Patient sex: F
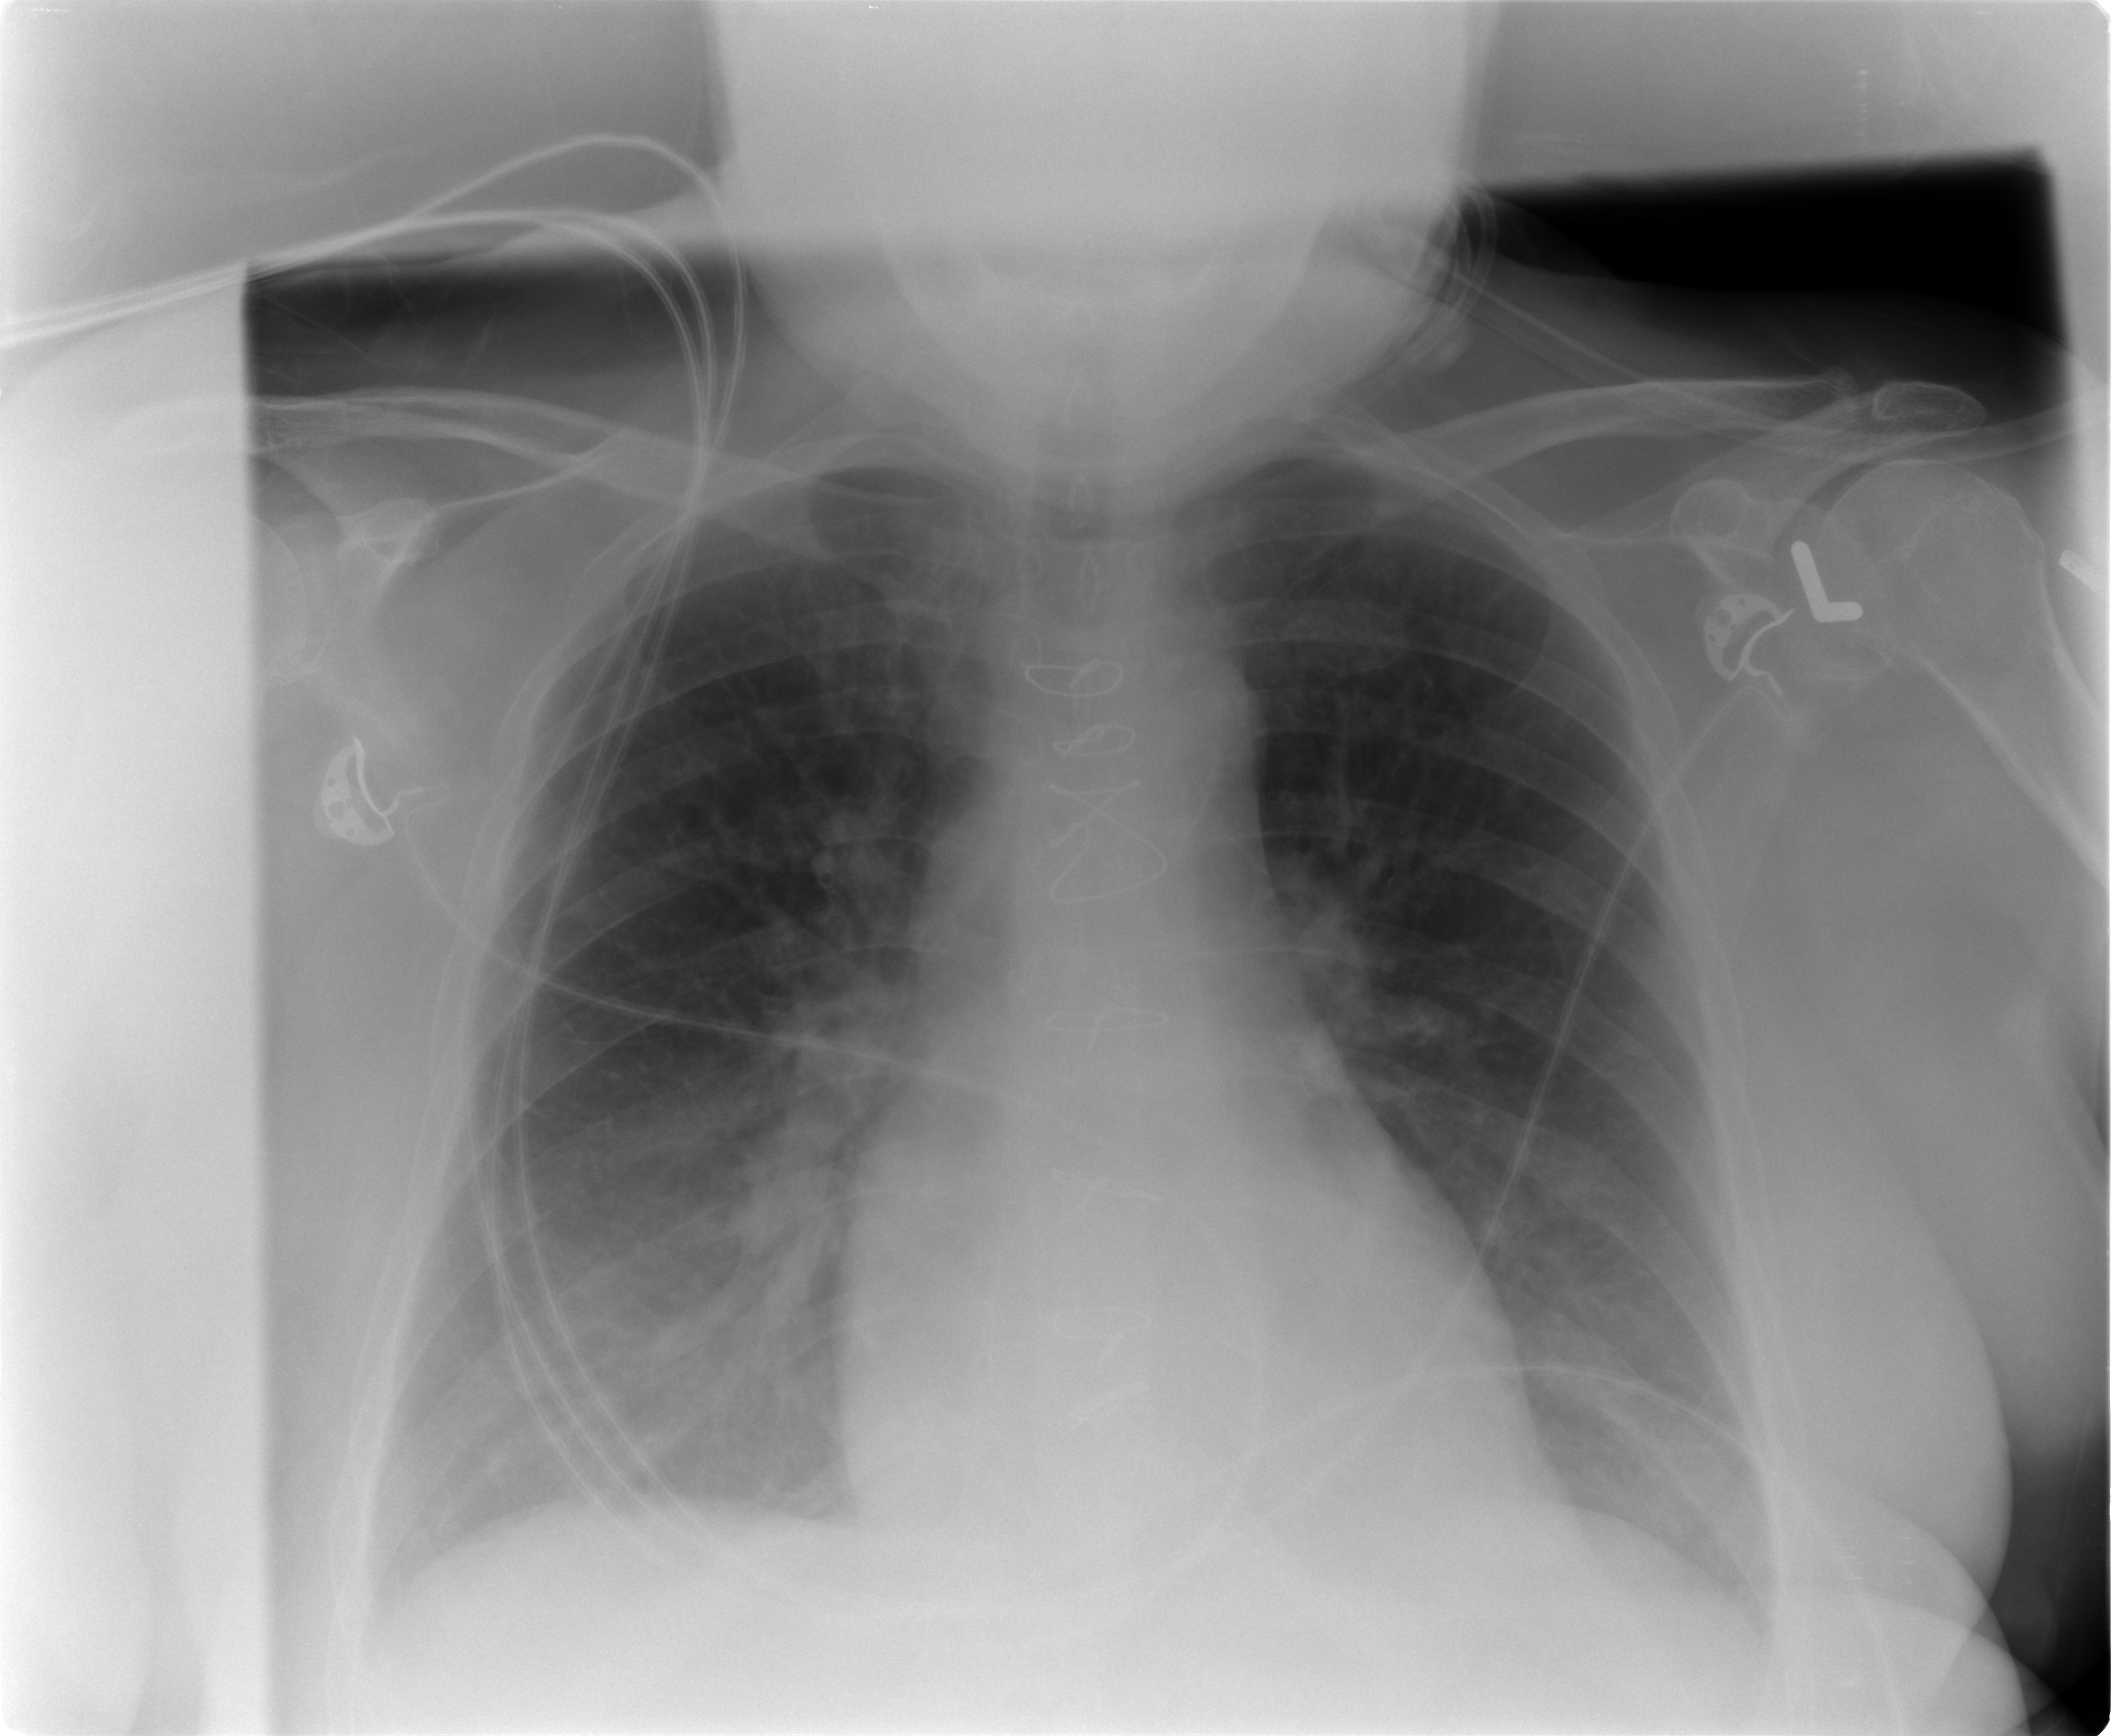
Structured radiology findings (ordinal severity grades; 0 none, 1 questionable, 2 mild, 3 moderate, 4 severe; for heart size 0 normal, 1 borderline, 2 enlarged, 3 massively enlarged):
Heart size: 1
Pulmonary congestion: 2
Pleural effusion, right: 2
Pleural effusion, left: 1
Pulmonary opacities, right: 0
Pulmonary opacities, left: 0
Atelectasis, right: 2
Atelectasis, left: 2